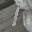
Label: 1